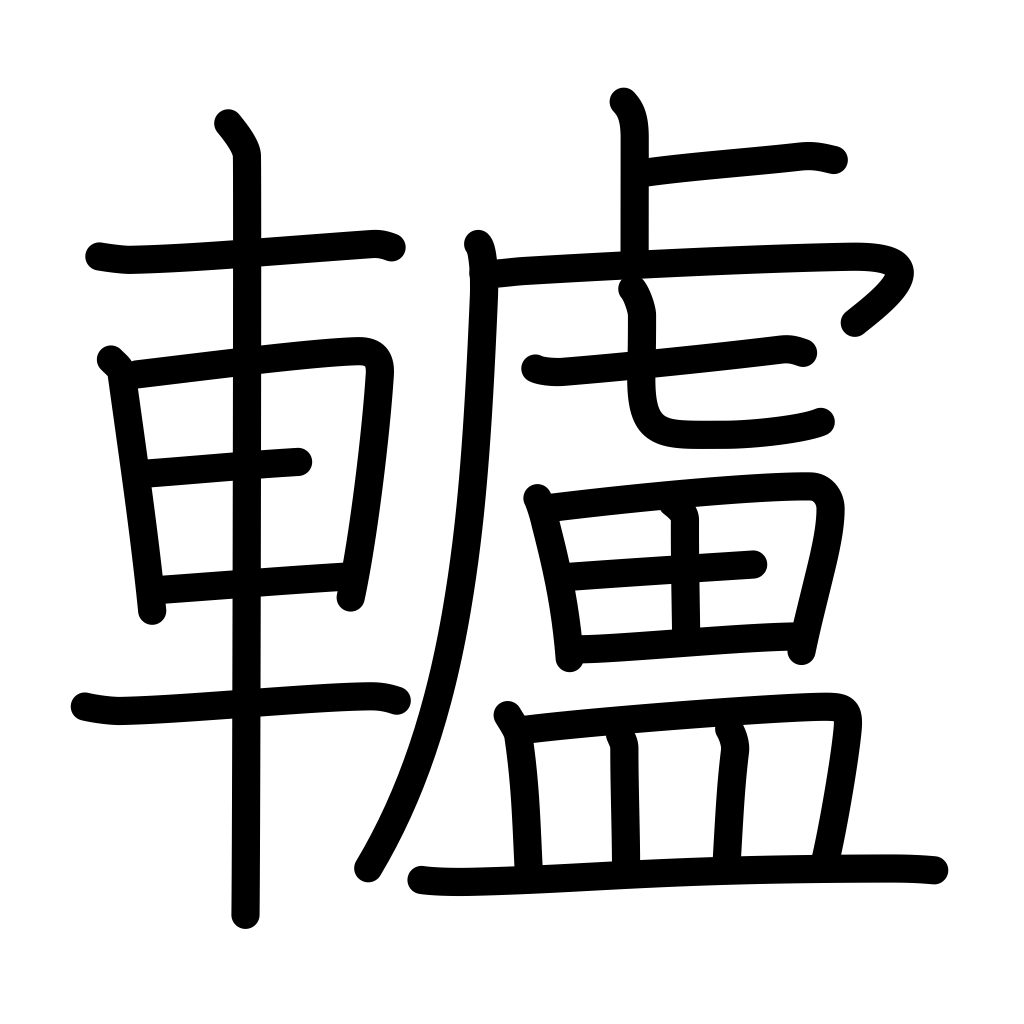
Meaning: pulley